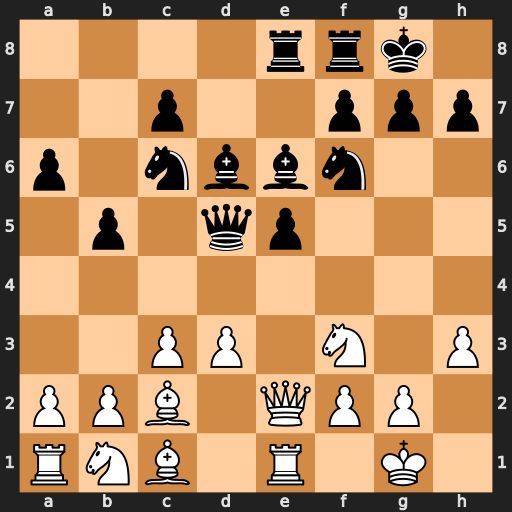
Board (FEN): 4rrk1/2p2ppp/p1nbbn2/1p1qp3/8/2PP1N1P/PPB1QPP1/RNB1R1K1
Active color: w
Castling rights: -
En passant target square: -
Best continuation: Bb3 Qc5 Be3 Nd4 cxd4